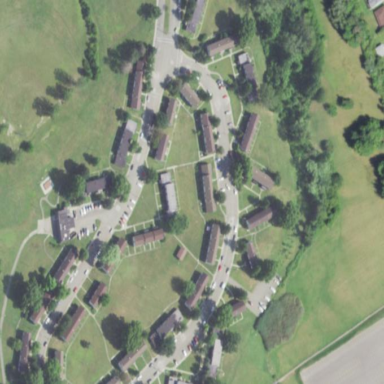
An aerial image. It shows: Neighborhood.